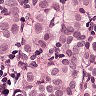
Metastatic tissue present: yes